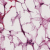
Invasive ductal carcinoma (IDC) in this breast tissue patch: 0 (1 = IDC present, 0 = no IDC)